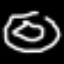
Label: donut